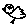
Label: bird